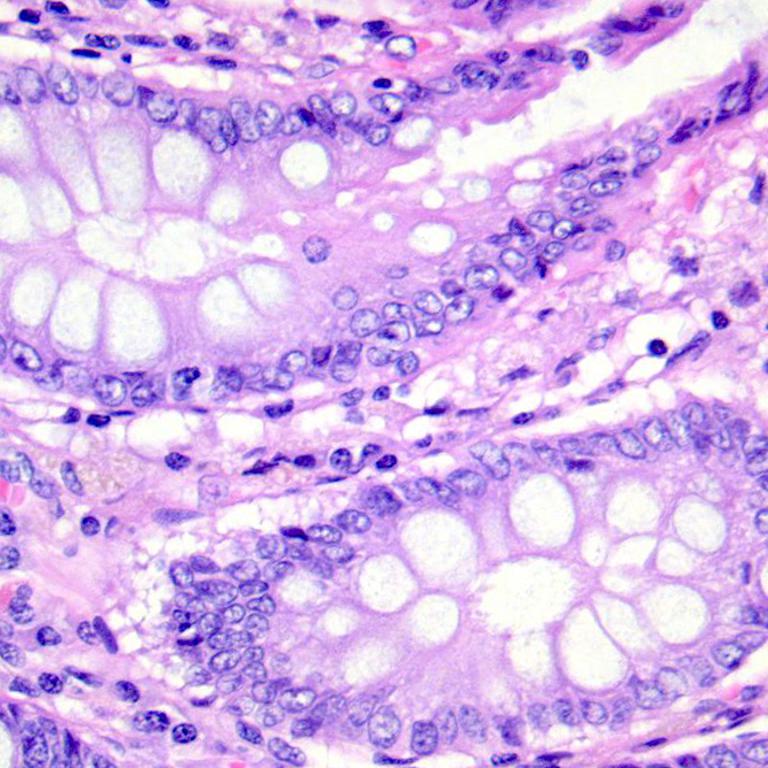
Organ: colon
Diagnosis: benign